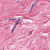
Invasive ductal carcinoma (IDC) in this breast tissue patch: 0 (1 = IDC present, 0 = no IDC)